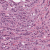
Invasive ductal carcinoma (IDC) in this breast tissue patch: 1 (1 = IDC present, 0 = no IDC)